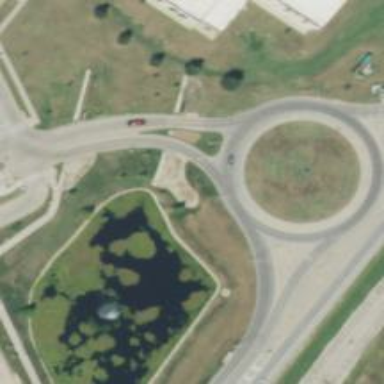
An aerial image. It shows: Tertiary road leading to roundabout junction.